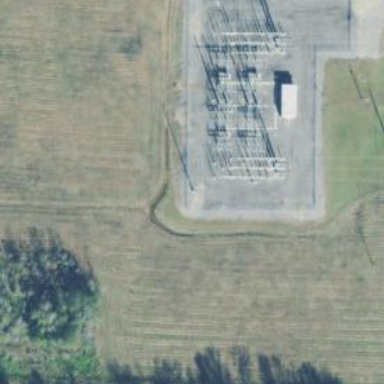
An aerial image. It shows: Switch used for power control.